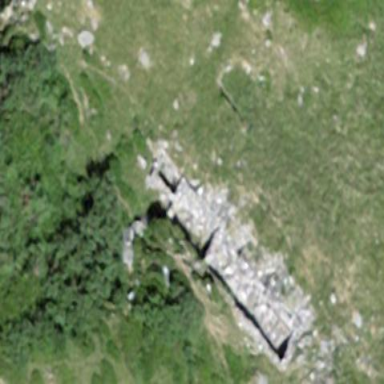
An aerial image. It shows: Historic building now in ruins.